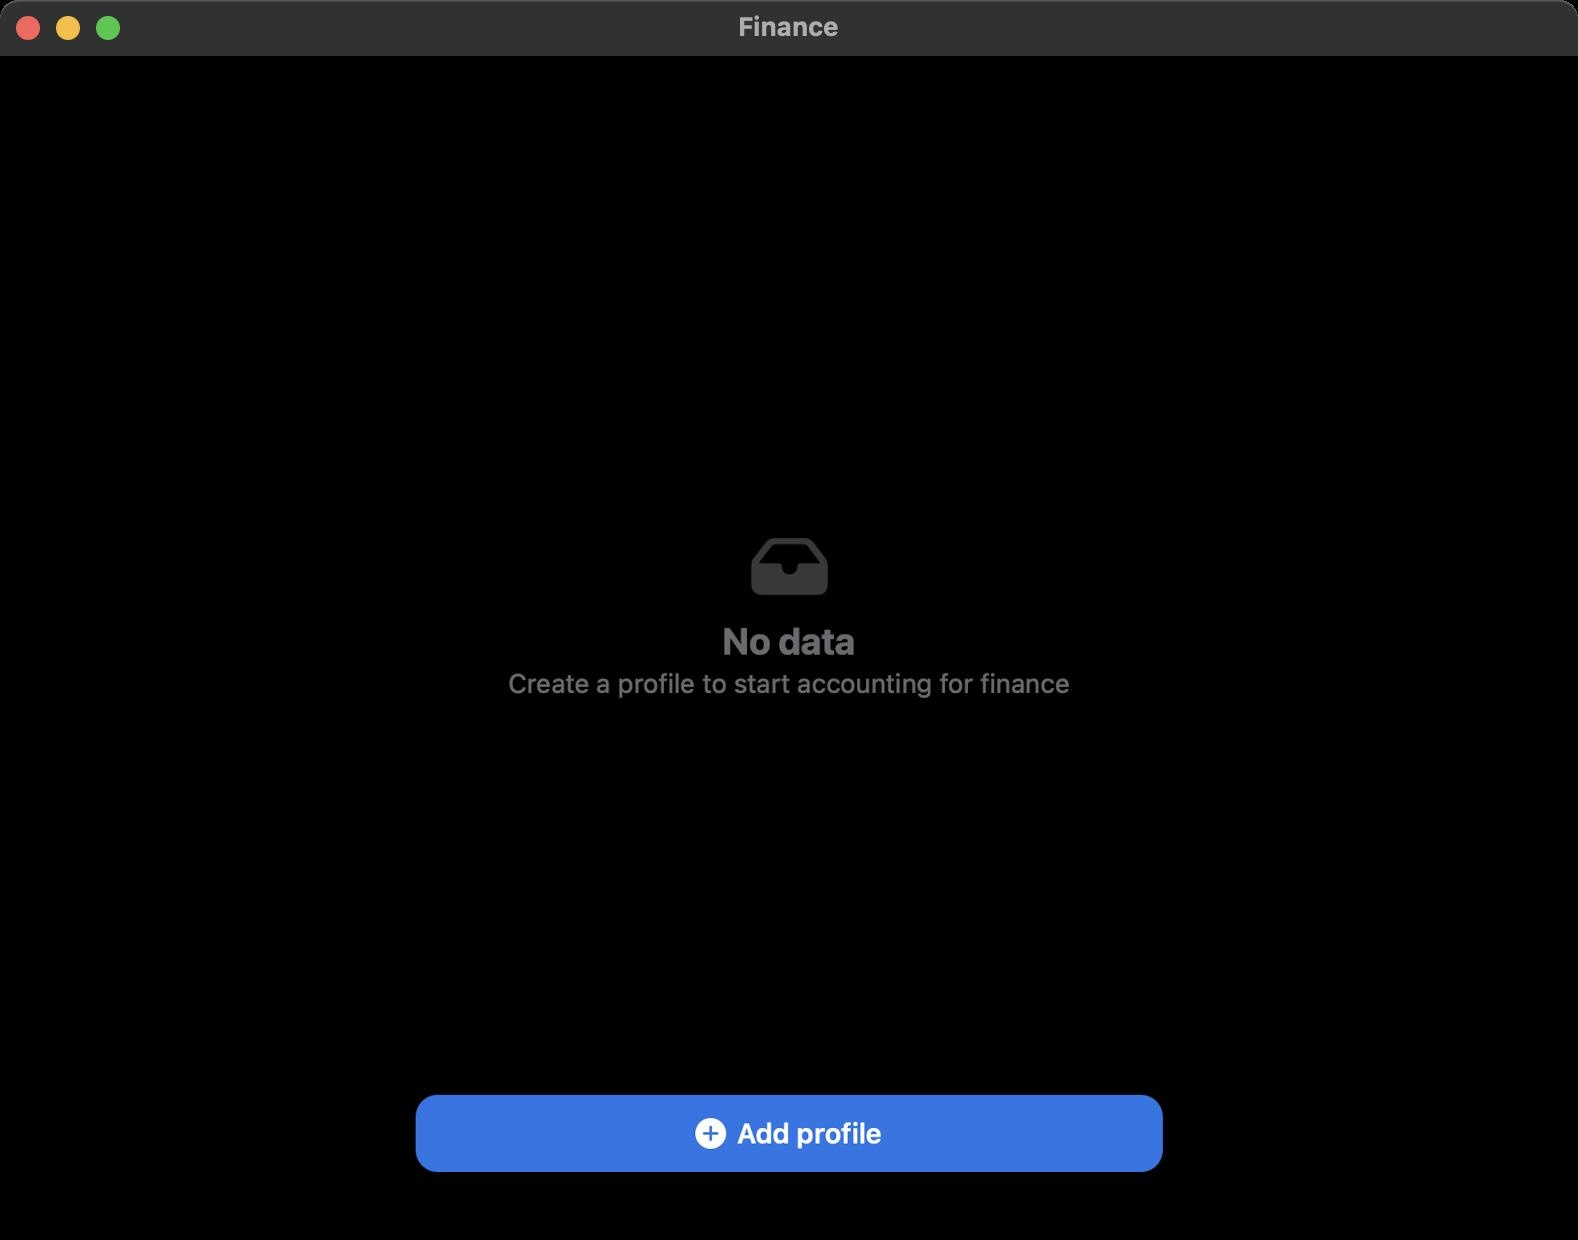
Accessibility tree:
{"name": "Finance", "role": "AXWindow", "description": null, "role_description": "standard window", "value": null, "position": "352.00;95.00", "size": "789;620", "children": [{"name": null, "role": "AXGroup", "description": null, "role_description": "group", "value": null, "position": "0.00;0.00", "size": "789;620", "children": [{"name": null, "role": "AXGroup", "description": null, "role_description": "group", "value": null, "position": "0.00;0.00", "size": "789;621", "children": [{"name": null, "role": "AXGroup", "description": null, "role_description": "Nav bar", "value": null, "position": "0.00;27.72", "size": "789;79", "children": [{"name": null, "role": "AXHeading", "description": "Finance", "role_description": "heading", "value": null, "position": "13.86;68.53", "size": "96;31", "children": []}]}, {"name": null, "role": "AXGroup", "description": null, "role_description": "group", "value": null, "position": "0.00;0.00", "size": "789;621", "children": [{"name": null, "role": "AXGroup", "description": null, "role_description": "group", "value": null, "position": "0.00;0.00", "size": "789;621", "children": [{"name": null, "role": "AXGroup", "description": null, "role_description": "group", "value": null, "position": "207.90;309.54", "size": "373;40", "children": [{"name": null, "role": "AXStaticText", "description": "No data", "role_description": "text", "value": null, "position": "207.90;309.54", "size": "373;22", "children": []}, {"name": null, "role": "AXStaticText", "description": "Create a profile to start accounting for finance", "role_description": "text", "value": null, "position": "207.90;334.18", "size": "373;15", "children": []}]}, {"name": null, "role": "AXButton", "description": "Add profile", "role_description": "button", "value": null, "position": "207.90;547.47", "size": "373;38", "children": []}]}]}]}]}, {"name": null, "role": "AXButton", "description": null, "role_description": "close button", "value": null, "position": "7.00;6.00", "size": "14;16", "children": []}, {"name": null, "role": "AXButton", "description": null, "role_description": "full screen button", "value": null, "position": "47.00;6.00", "size": "14;16", "children": [{"name": null, "role": "AXGroup", "description": null, "role_description": "group", "value": null, "position": "47.00;6.00", "size": "14;16", "children": [{"name": null, "role": "AXGroup", "description": null, "role_description": "group", "value": null, "position": "47.00;6.00", "size": "14;16", "children": []}]}]}, {"name": null, "role": "AXButton", "description": null, "role_description": "minimize button", "value": null, "position": "27.00;6.00", "size": "14;16", "children": []}, {"name": null, "role": "AXStaticText", "description": null, "role_description": "text", "value": "Finance", "position": "367.00;5.00", "size": "55;16", "children": []}, {"name": "Finance", "role": "AXWindow", "description": null, "role_description": "standard window", "value": null, "position": "352.00;95.00", "size": "789;620", "children": [{"name": null, "role": "AXGroup", "description": null, "role_description": "group", "value": null, "position": "0.00;0.00", "size": "789;620", "children": [{"name": null, "role": "AXGroup", "description": null, "role_description": "group", "value": null, "position": "0.00;0.00", "size": "789;621", "children": [{"name": null, "role": "AXGroup", "description": null, "role_description": "Nav bar", "value": null, "position": "0.00;27.72", "size": "789;79", "children": [{"name": null, "role": "AXHeading", "description": "Finance", "role_description": "heading", "value": null, "position": "13.86;68.53", "size": "96;31", "children": []}]}, {"name": null, "role": "AXGroup", "description": null, "role_description": "group", "value": null, "position": "0.00;0.00", "size": "789;621", "children": [{"name": null, "role": "AXGroup", "description": null, "role_description": "group", "value": null, "position": "0.00;0.00", "size": "789;621", "children": [{"name": null, "role": "AXGroup", "description": null, "role_description": "group", "value": null, "position": "207.90;309.54", "size": "373;40", "children": [{"name": null, "role": "AXStaticText", "description": "No data", "role_description": "text", "value": null, "position": "207.90;309.54", "size": "373;22", "children": []}, {"name": null, "role": "AXStaticText", "description": "Create a profile to start accounting for finance", "role_description": "text", "value": null, "position": "207.90;334.18", "size": "373;15", "children": []}]}, {"name": null, "role": "AXButton", "description": "Add profile", "role_description": "button", "value": null, "position": "207.90;547.47", "size": "373;38", "children": []}]}]}]}]}, {"name": null, "role": "AXButton", "description": null, "role_description": "close button", "value": null, "position": "7.00;6.00", "size": "14;16", "children": []}, {"name": null, "role": "AXButton", "description": null, "role_description": "full screen button", "value": null, "position": "47.00;6.00", "size": "14;16", "children": [{"name": null, "role": "AXGroup", "description": null, "role_description": "group", "value": null, "position": "47.00;6.00", "size": "14;16", "children": [{"name": null, "role": "AXGroup", "description": null, "role_description": "group", "value": null, "position": "47.00;6.00", "size": "14;16", "children": []}]}]}, {"name": null, "role": "AXButton", "description": null, "role_description": "minimize button", "value": null, "position": "27.00;6.00", "size": "14;16", "children": []}, {"name": null, "role": "AXStaticText", "description": null, "role_description": "text", "value": "Finance", "position": "367.00;5.00", "size": "55;16", "children": []}]}]}